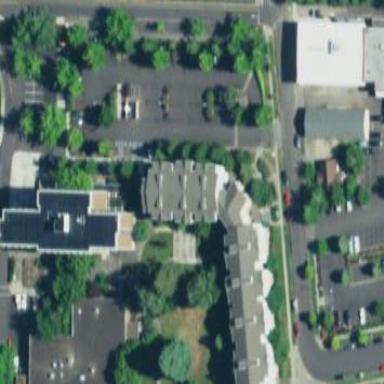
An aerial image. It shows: Dormitory building.